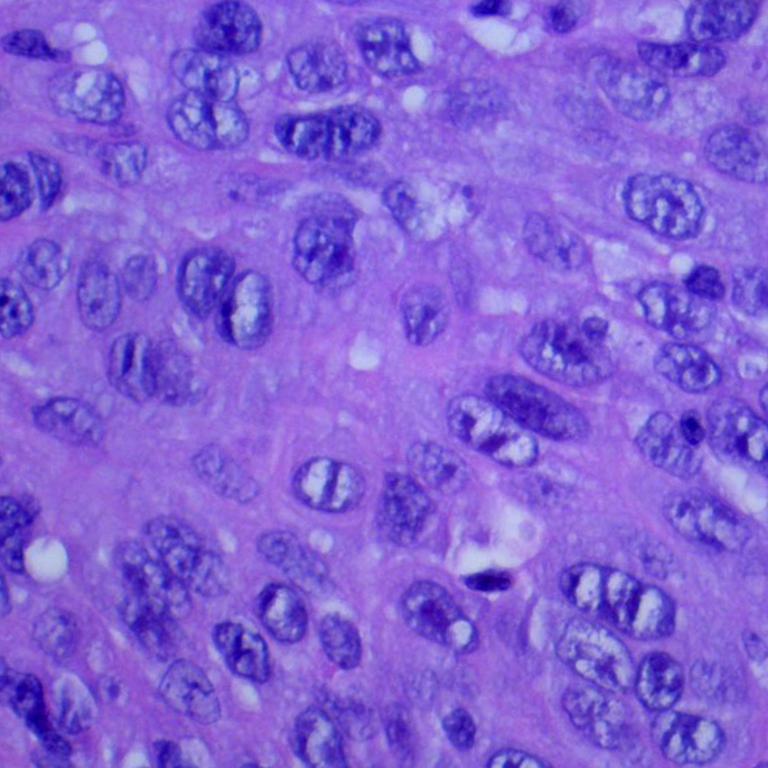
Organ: lung
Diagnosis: squamous carcinomas